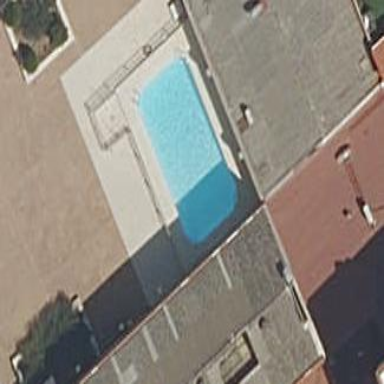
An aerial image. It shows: Swimming pool located in leisure land.